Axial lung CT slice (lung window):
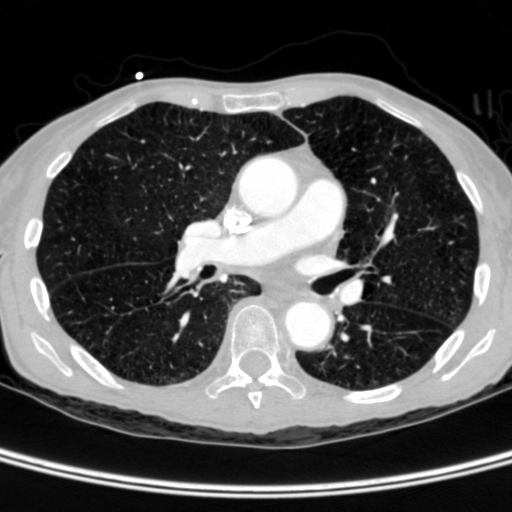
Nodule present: no